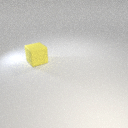
large yellow rubber cube